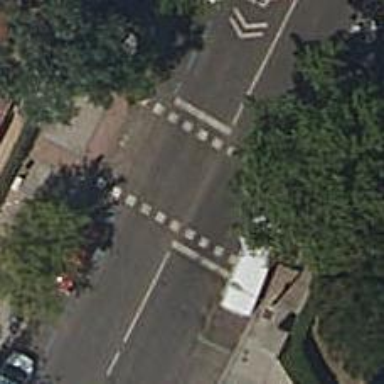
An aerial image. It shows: Road with traffic signals at crossing.